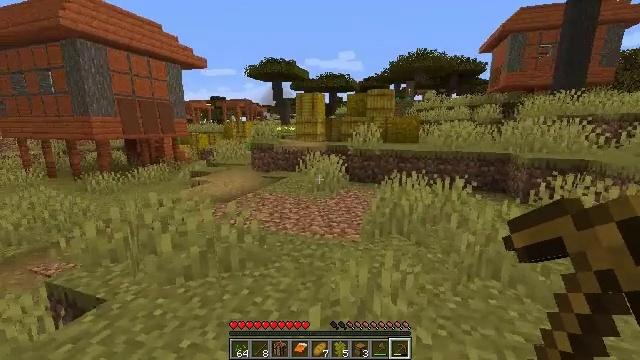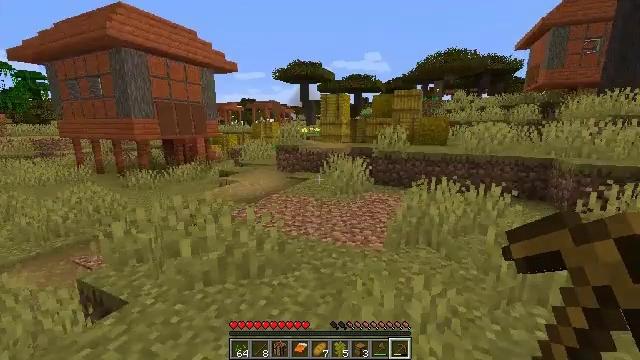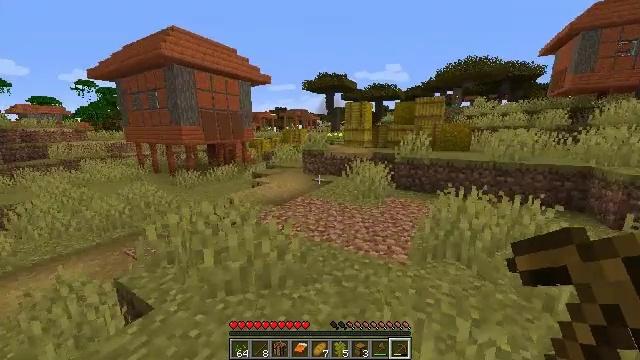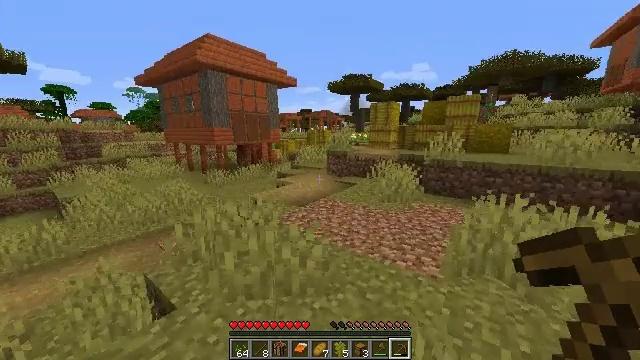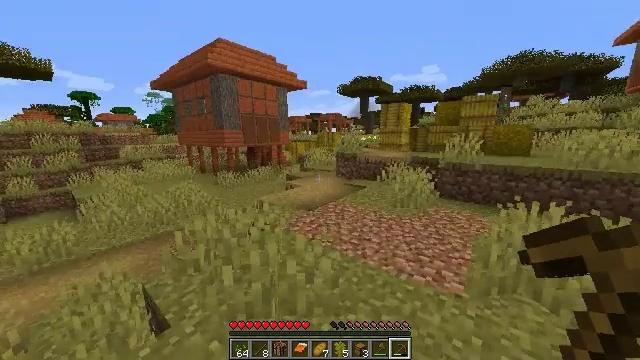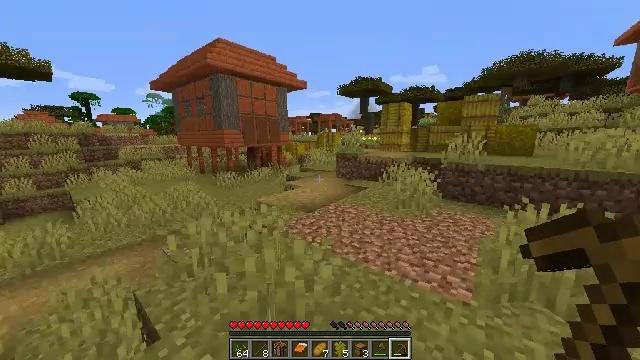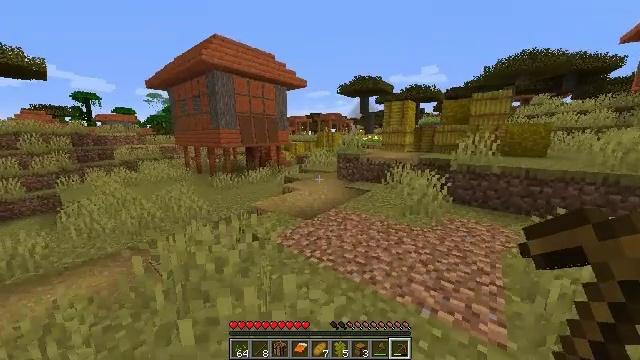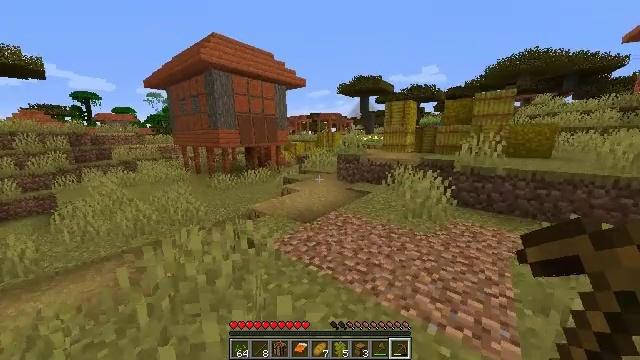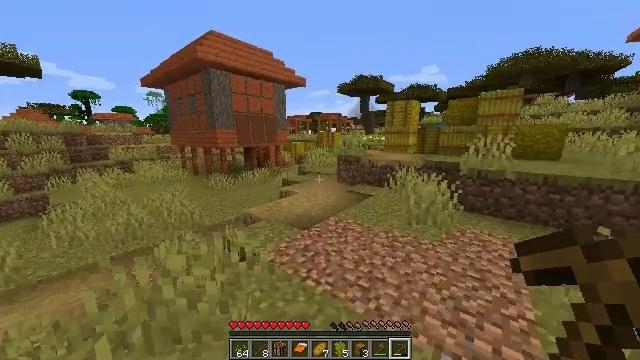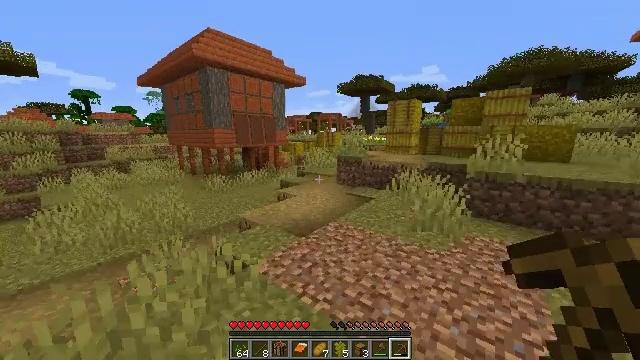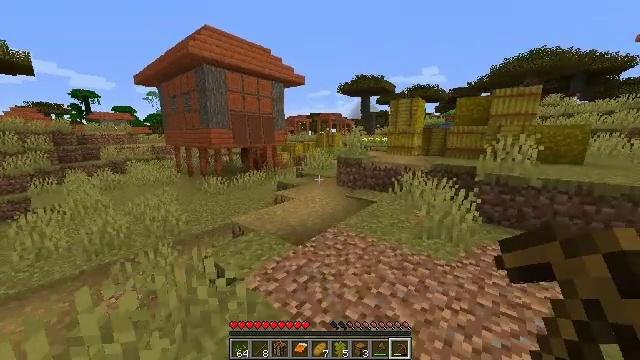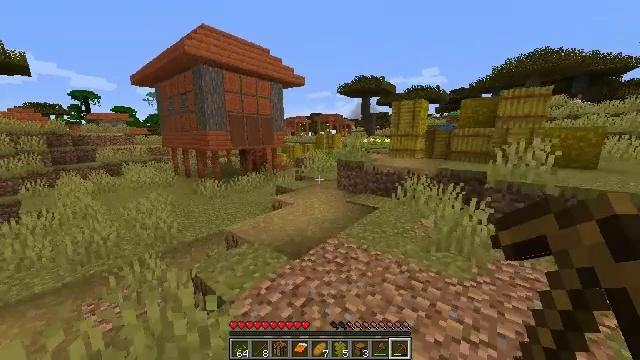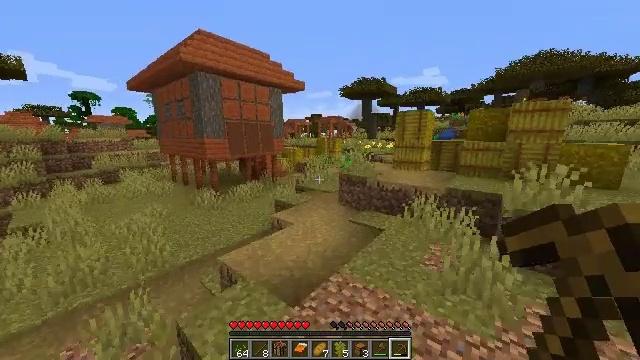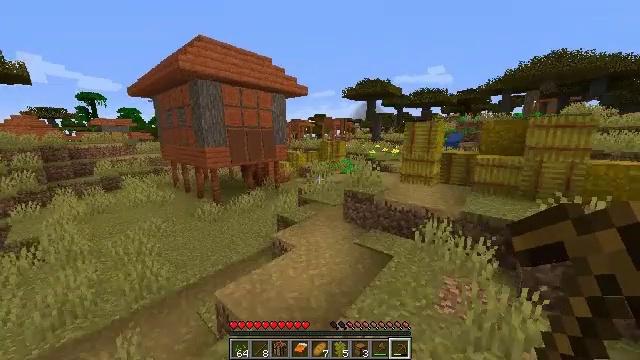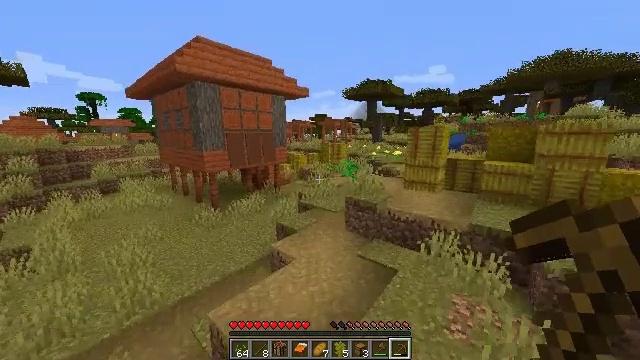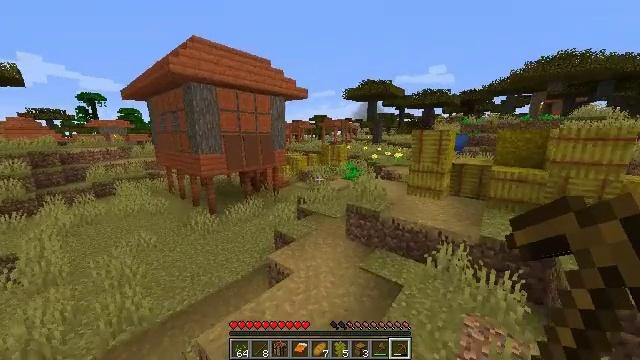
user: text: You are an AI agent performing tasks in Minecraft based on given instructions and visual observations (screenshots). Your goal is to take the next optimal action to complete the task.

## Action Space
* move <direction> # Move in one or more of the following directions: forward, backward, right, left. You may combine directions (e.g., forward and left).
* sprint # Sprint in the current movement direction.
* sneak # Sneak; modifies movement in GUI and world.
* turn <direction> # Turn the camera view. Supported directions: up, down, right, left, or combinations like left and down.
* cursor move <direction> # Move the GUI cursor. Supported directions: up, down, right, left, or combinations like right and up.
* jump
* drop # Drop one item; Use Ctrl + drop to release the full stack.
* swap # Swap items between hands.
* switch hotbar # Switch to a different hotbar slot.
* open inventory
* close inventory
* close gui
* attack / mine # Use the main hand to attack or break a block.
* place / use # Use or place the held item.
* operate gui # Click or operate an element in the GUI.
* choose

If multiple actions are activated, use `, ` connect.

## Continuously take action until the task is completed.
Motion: motion action
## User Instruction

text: Get the cartography table into your inventory.
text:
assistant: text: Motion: move forward, turn left
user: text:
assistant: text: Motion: move forward, turn left
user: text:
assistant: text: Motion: move forward, turn left
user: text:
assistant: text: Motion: move forward, turn left
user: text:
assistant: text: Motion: move forward
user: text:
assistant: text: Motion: move forward
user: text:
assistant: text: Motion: move forward
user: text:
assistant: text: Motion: move forward
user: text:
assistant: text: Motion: move forward
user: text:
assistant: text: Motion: move forward
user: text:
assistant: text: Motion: move forward, jump
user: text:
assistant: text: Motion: move forward, jump
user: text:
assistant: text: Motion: move forward, jump
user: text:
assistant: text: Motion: move forward, jump
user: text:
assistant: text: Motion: move forward, jump
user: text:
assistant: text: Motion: move forward, jump
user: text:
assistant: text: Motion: move forward
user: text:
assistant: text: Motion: move forward
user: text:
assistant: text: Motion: move forward
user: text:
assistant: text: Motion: move forward
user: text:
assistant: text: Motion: move forward
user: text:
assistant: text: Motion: move forward
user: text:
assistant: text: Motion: move forward, turn left
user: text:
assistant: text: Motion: move forward, turn left
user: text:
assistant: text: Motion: move forward, turn left
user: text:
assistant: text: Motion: move forward
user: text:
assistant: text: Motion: move forward, jump
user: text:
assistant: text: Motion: move forward, jump
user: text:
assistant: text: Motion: move forward, jump
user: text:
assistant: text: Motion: move forward, jump